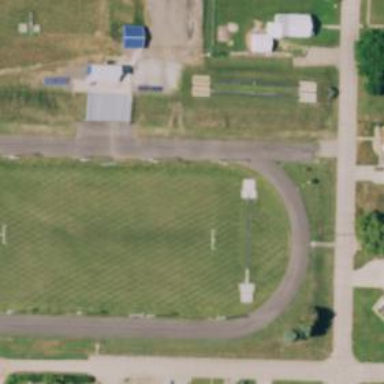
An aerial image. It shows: American football pitch for leisure and sport activities.